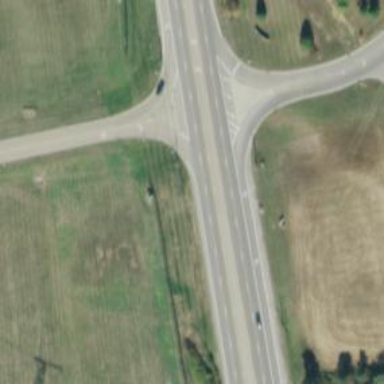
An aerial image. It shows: Asphalt road classified as trunk highway.